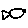
Label: fish